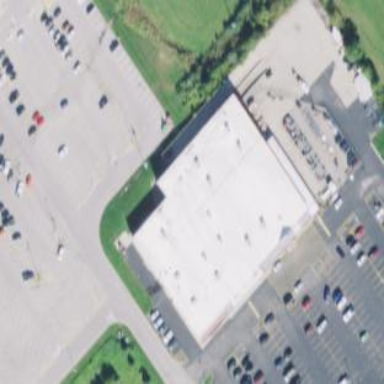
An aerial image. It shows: Retail building.